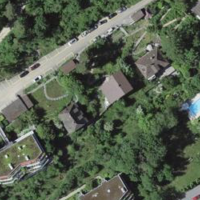
EUNIS habitat code: 55
Species observed at this site:
Geranium sanguineum
Campanula rapunculus